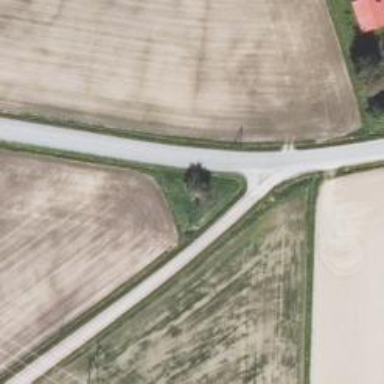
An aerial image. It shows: Asphalt road classified as tertiary.